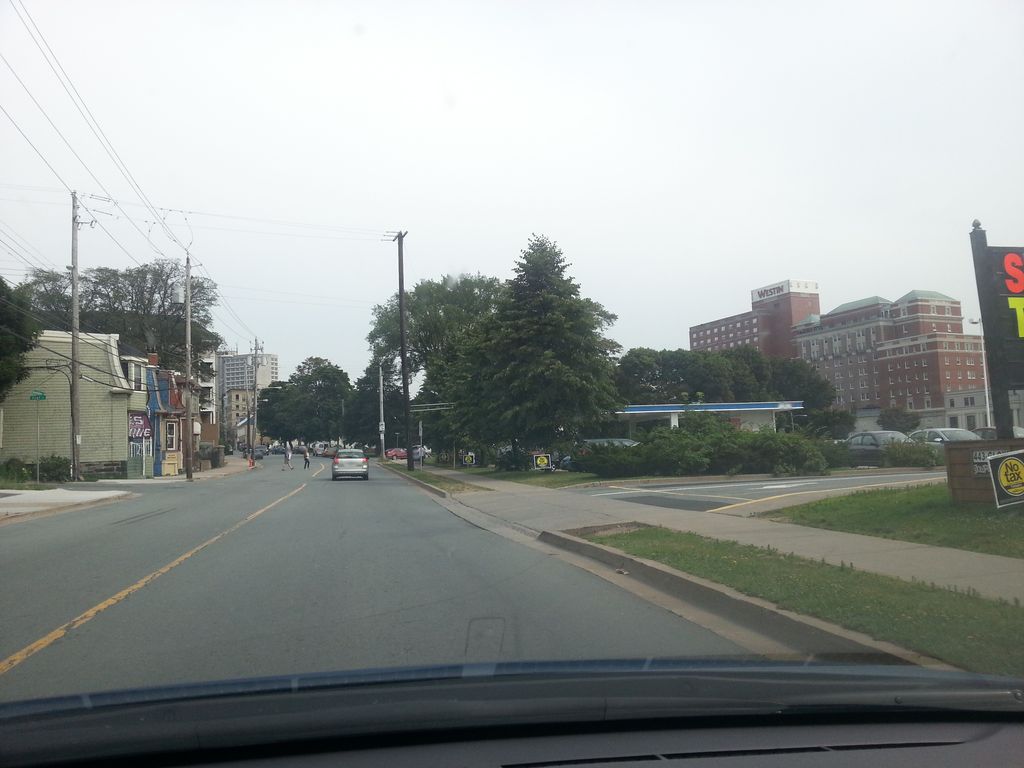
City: halifax